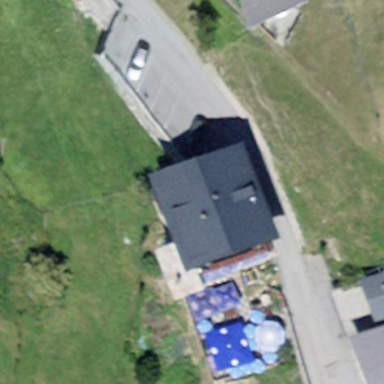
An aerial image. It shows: Restaurant building.